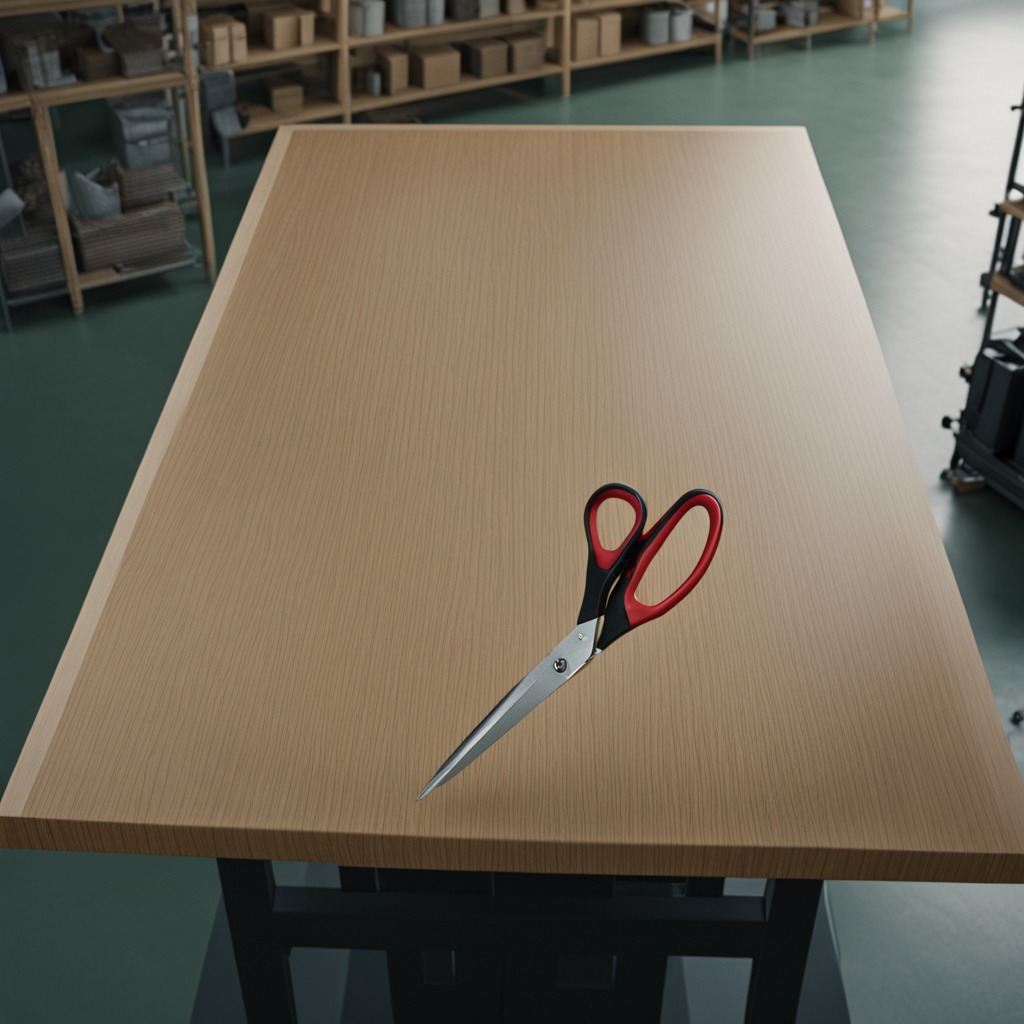
A scissor lies on the workbench inside a coastal fishing gear workshop.